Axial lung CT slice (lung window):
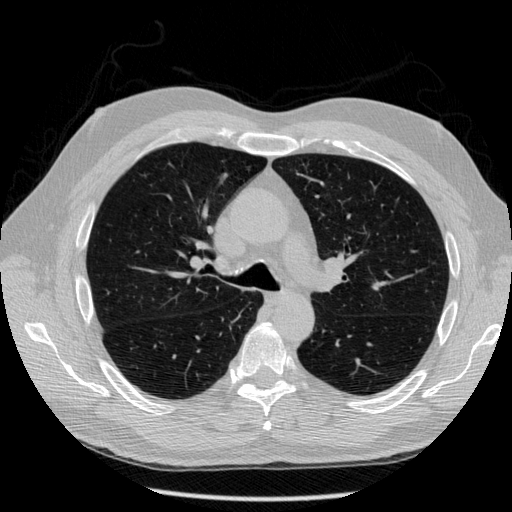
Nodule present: no